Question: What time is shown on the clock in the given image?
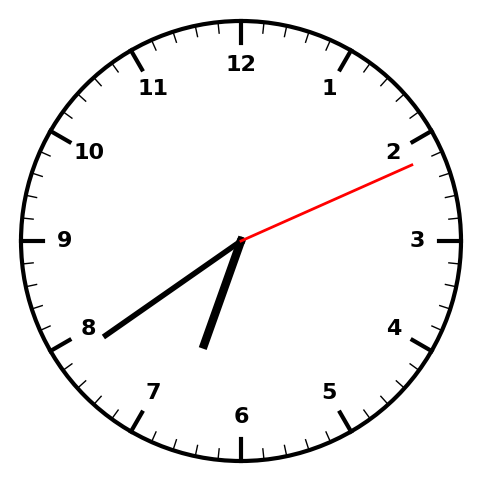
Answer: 06:39:11